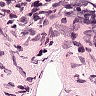
Metastatic tissue present: no